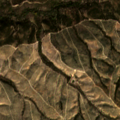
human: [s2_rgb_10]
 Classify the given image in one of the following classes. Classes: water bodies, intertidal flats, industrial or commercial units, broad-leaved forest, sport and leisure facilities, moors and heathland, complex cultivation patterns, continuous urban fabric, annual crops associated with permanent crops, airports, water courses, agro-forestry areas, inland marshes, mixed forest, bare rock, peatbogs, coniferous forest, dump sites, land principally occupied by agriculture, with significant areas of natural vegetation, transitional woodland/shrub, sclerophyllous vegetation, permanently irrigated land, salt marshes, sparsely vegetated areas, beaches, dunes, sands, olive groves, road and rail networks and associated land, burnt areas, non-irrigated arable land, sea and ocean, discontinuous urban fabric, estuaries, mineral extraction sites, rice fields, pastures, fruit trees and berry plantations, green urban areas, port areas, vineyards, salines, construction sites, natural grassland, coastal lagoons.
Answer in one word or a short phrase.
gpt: transitional woodland/shrub